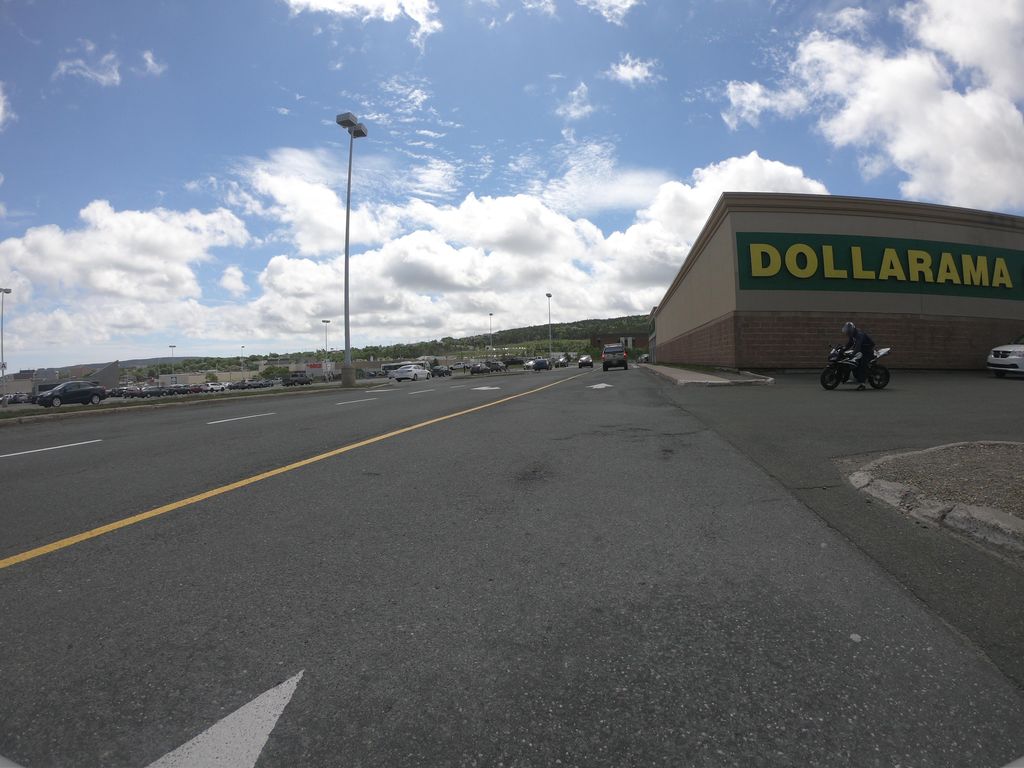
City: st_johns